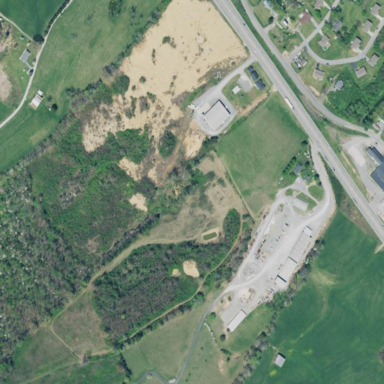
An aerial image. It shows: Brownfield site.